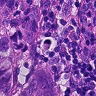
Metastatic tissue present: yes